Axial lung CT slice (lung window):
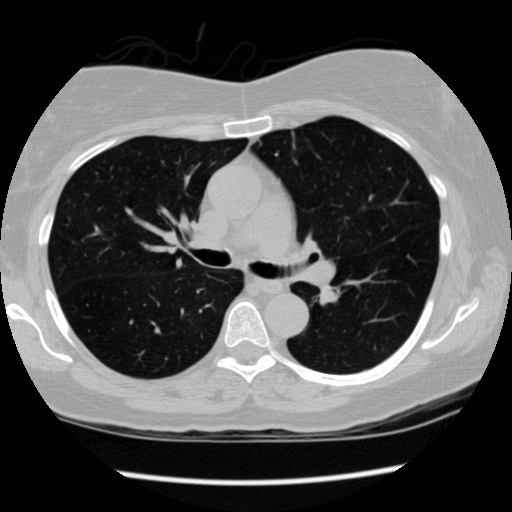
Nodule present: no